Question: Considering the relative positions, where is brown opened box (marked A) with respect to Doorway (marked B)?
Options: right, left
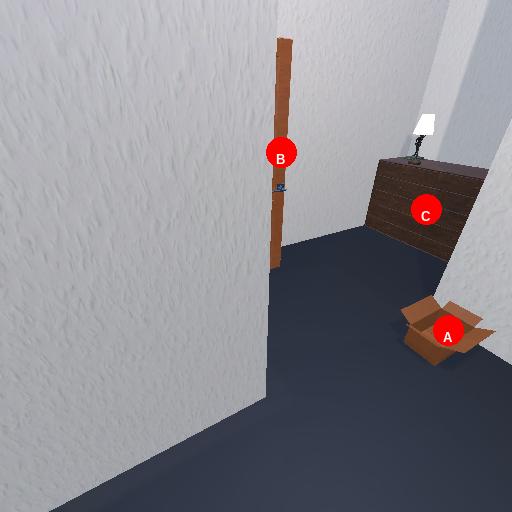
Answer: right